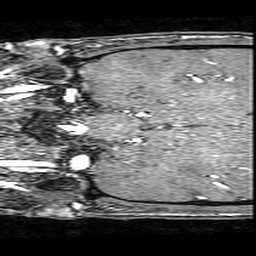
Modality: angio
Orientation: coronal
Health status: ill
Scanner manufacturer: philips
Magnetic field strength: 3 T
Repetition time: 0.01834 s
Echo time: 0.003393 s